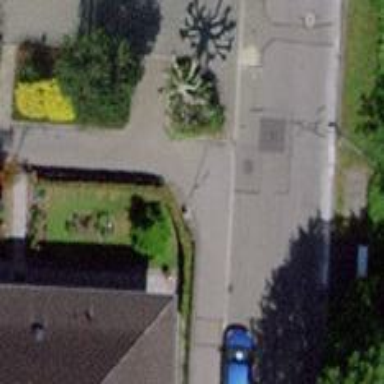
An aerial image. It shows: Hedge acting as barrier.